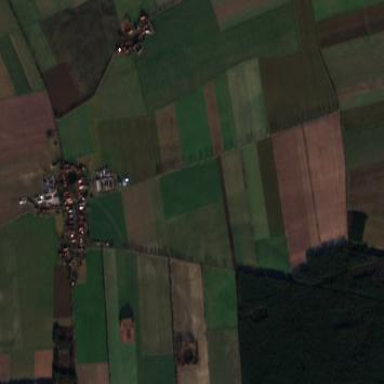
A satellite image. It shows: Picturesque farmland scene.